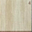
Piece: xx